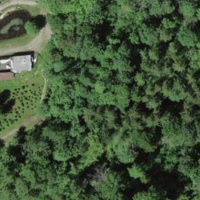
EUNIS habitat code: 41
Species observed at this site:
Clinopodium vulgare
Trichius fasciatus
Pyrochroa coccinea
Nymphaea alba
Echium vulgare
Cepaea nemoralis
Lymnaea stagnalis
Cichorium intybus
Ononis spinosa